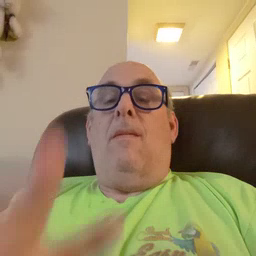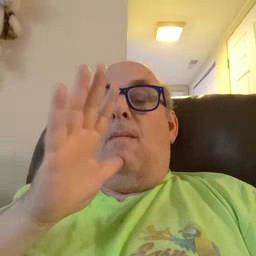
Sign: mom